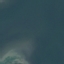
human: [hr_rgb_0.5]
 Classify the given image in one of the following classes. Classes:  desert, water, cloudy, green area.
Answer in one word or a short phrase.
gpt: water